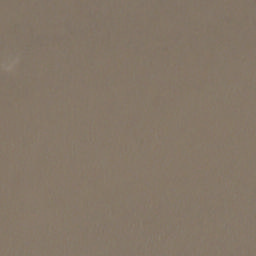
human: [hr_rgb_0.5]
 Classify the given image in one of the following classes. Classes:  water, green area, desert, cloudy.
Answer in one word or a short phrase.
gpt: cloudy